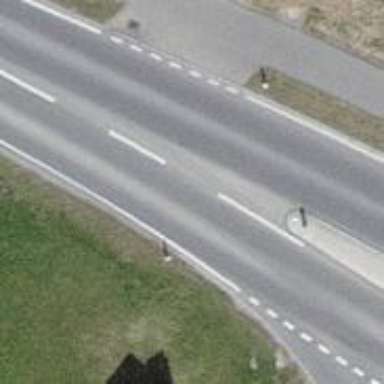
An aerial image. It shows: Secondary road with cycle track on the left side.